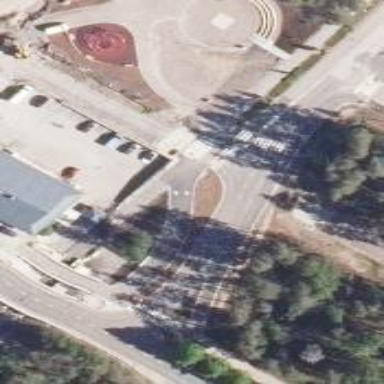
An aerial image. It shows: Cycleway.